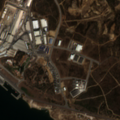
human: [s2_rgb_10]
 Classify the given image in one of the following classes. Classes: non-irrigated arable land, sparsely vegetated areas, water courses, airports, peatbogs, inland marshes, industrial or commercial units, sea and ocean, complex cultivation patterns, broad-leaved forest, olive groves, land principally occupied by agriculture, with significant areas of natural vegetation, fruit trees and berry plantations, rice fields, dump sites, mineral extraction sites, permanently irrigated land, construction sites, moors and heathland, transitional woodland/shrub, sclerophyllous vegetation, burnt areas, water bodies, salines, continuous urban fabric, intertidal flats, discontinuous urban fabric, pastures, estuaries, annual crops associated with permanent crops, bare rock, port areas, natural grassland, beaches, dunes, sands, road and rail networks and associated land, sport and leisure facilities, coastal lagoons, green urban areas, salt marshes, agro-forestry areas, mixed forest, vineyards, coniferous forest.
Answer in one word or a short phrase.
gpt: industrial or commercial units, construction sites, transitional woodland/shrub, estuaries